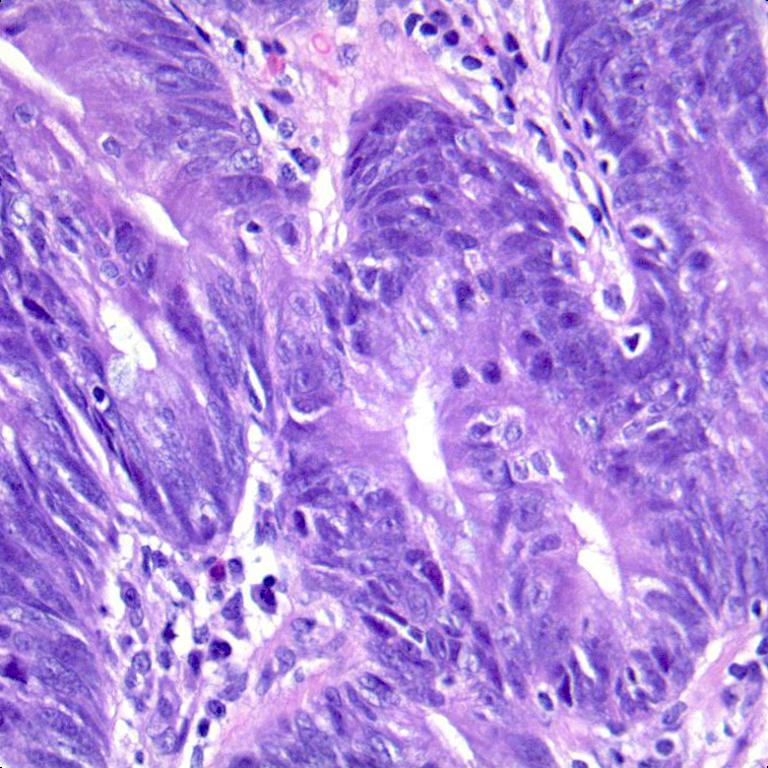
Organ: colon
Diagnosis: adenocarcinomas